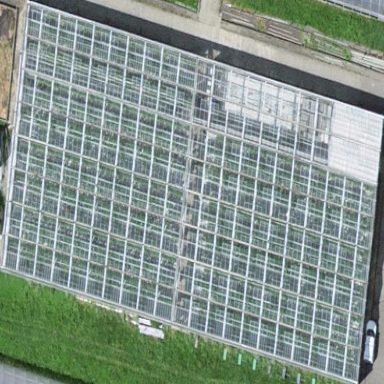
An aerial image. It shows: Greenhouse.